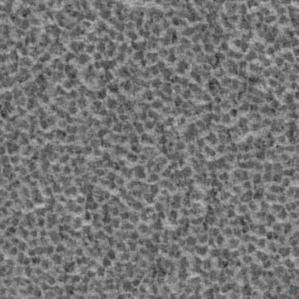
Label: frost